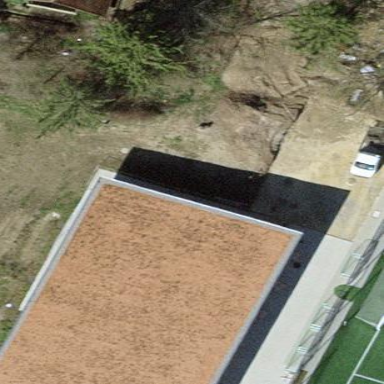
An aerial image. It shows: White building with flat roof colored sandy brown.